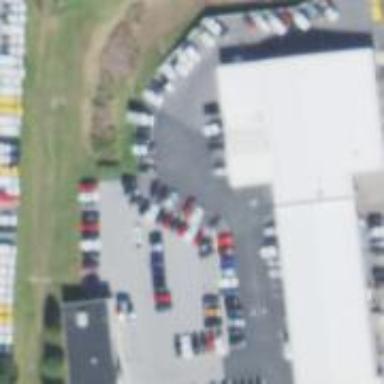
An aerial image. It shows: Car shop building.